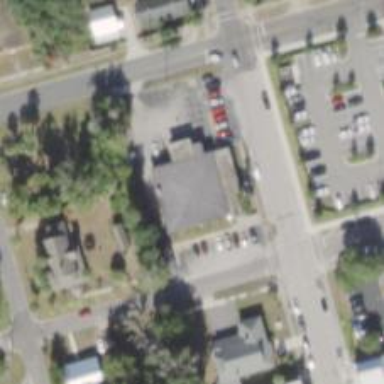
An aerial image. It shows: Post office.